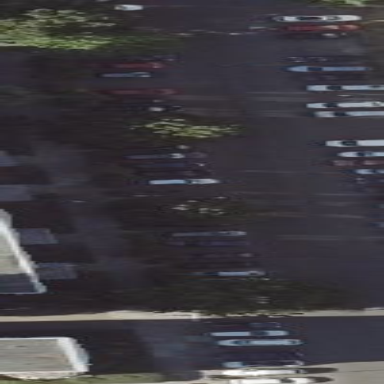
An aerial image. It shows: Street-side parking area.